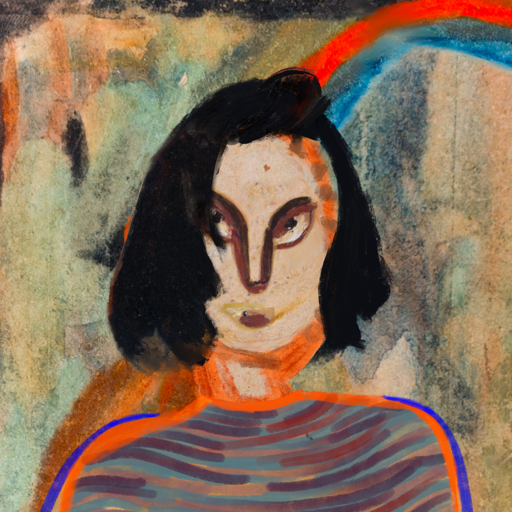
Background: Childish, Head And Neck Front: Rupkatha, Face Front: After_Raid, Bust: Experience, Hair Front: Mosgoul, Head Accessory: Blank, Second Necklace: Blank, Necklace: Blank, Baby: Blank